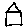
Label: house